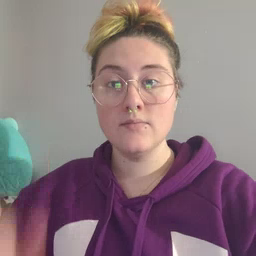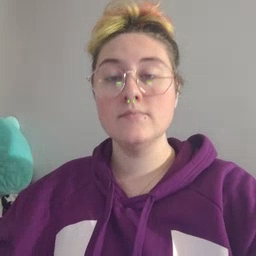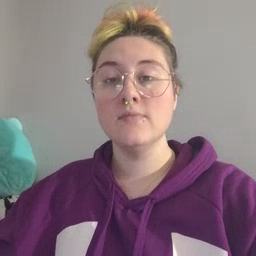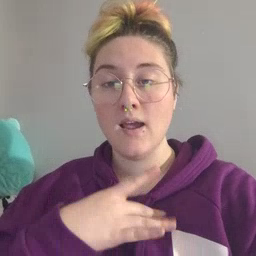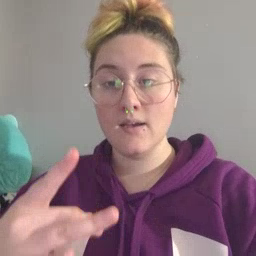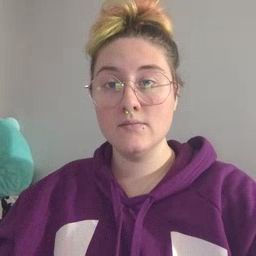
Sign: like